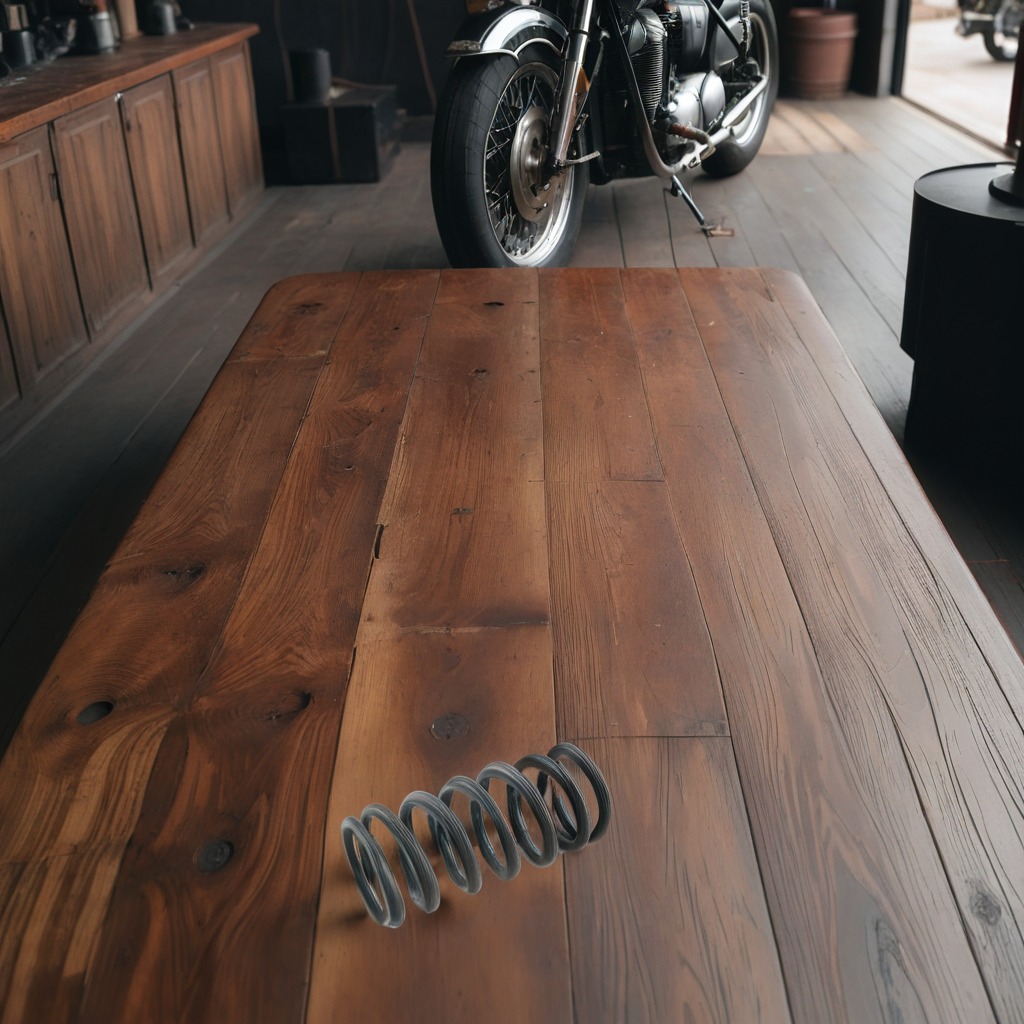
A coiled metal spring lies on the wooden table.